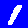
Digit: 1